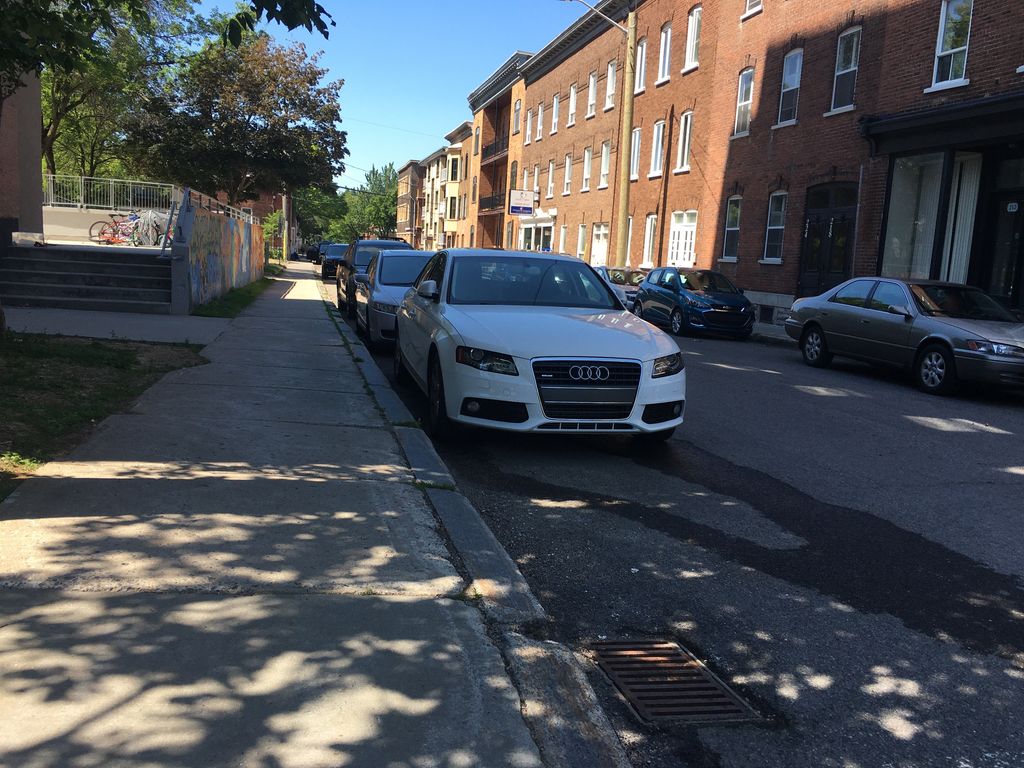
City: quebec_city